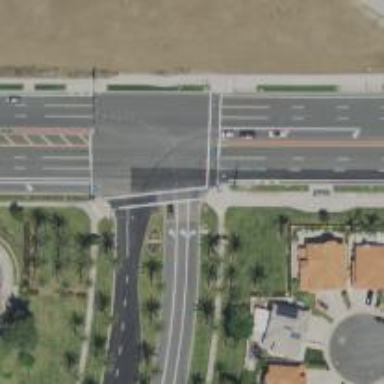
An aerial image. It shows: Marked crossing on the road.